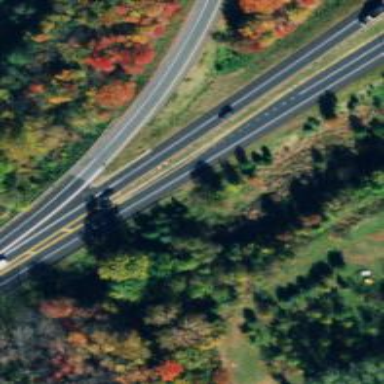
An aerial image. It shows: Asphalt trunk highway classified as expressway.